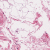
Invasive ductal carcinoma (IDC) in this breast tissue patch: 0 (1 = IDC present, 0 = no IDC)